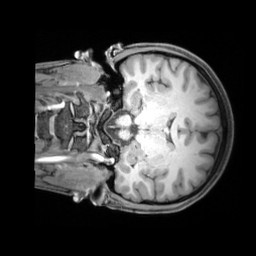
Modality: T1w
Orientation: coronal
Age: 22
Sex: female
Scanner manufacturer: siemens
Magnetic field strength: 3 T
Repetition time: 1.97 s
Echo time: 0.00206 s